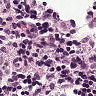
Metastatic tissue present: no